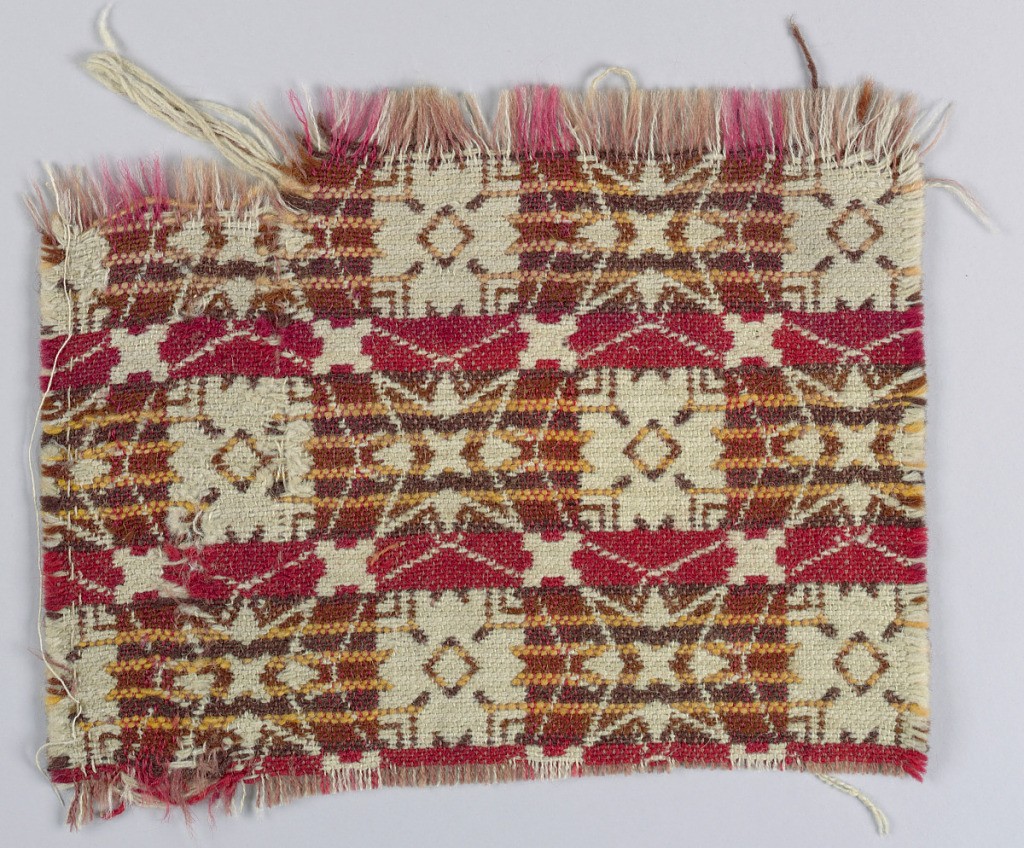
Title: Carpet fragment
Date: mid-19th century
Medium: wool Technique: double cloth
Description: Geometric design with squares in roundels and stars in red and shades of brown on a cream ground.